【题型】选择题　【知识点】解析几何　【难度】easy
设点$A(2,-3)$、$B(-3,-2)$，若直线$l$过点$P(1,1)$且与线段$AB$相交，则直线$l$的斜率$k$的取值范围是（ ）
\noindent A. $k \geq \dfrac{3}{4}$或$k \leq -4$ \hfill B. $k \geq \dfrac{3}{4}$或$k \leq -\dfrac{1}{4}$
\noindent C. $-4 \leq k \leq \dfrac{3}{4}$ \hfill D. $-\dfrac{3}{4} \leq k \leq 4$
【解答】
\noindent \textbf{【答案】} A
\noindent \textbf{【分析】} 画出图形，由题意得所求直线$l$的斜率$k$满足$k \geq k_{PB}$或$k \leq k_{PA}$，用直线的斜率公式求出$k_{PB}$和$k_{PA}$的值，求出直线$l$的斜率$k$的取值范围.
\noindent \textbf{【详解】} 解：如图所示：由题意得，所求直线$l$的斜率$k$满足$k \geq k_{PB}$或$k \leq k_{PA}$，

\noindent $\because k_{PA} = \dfrac{1-(-3)}{1-2} = -4$，$k_{PB} = \dfrac{1-(-2)}{1-(-3)} = \dfrac{3}{4}$，
\noindent $\therefore$直线$l$的斜率$k$的取值范围是$k \geq \dfrac{3}{4}$或$k \leq -4$，
\noindent 故选：A.
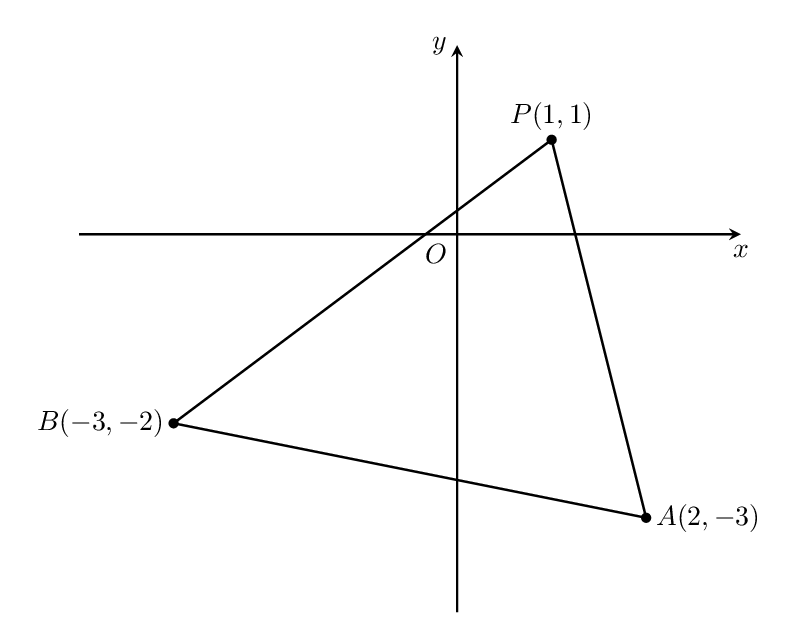